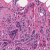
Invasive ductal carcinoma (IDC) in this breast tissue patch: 0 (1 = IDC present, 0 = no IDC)